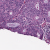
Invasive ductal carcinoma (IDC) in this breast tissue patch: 1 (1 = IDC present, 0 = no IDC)